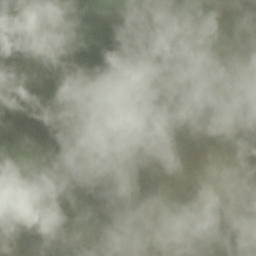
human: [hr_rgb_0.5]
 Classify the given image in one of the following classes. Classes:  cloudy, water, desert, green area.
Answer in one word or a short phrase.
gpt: cloudy